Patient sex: F
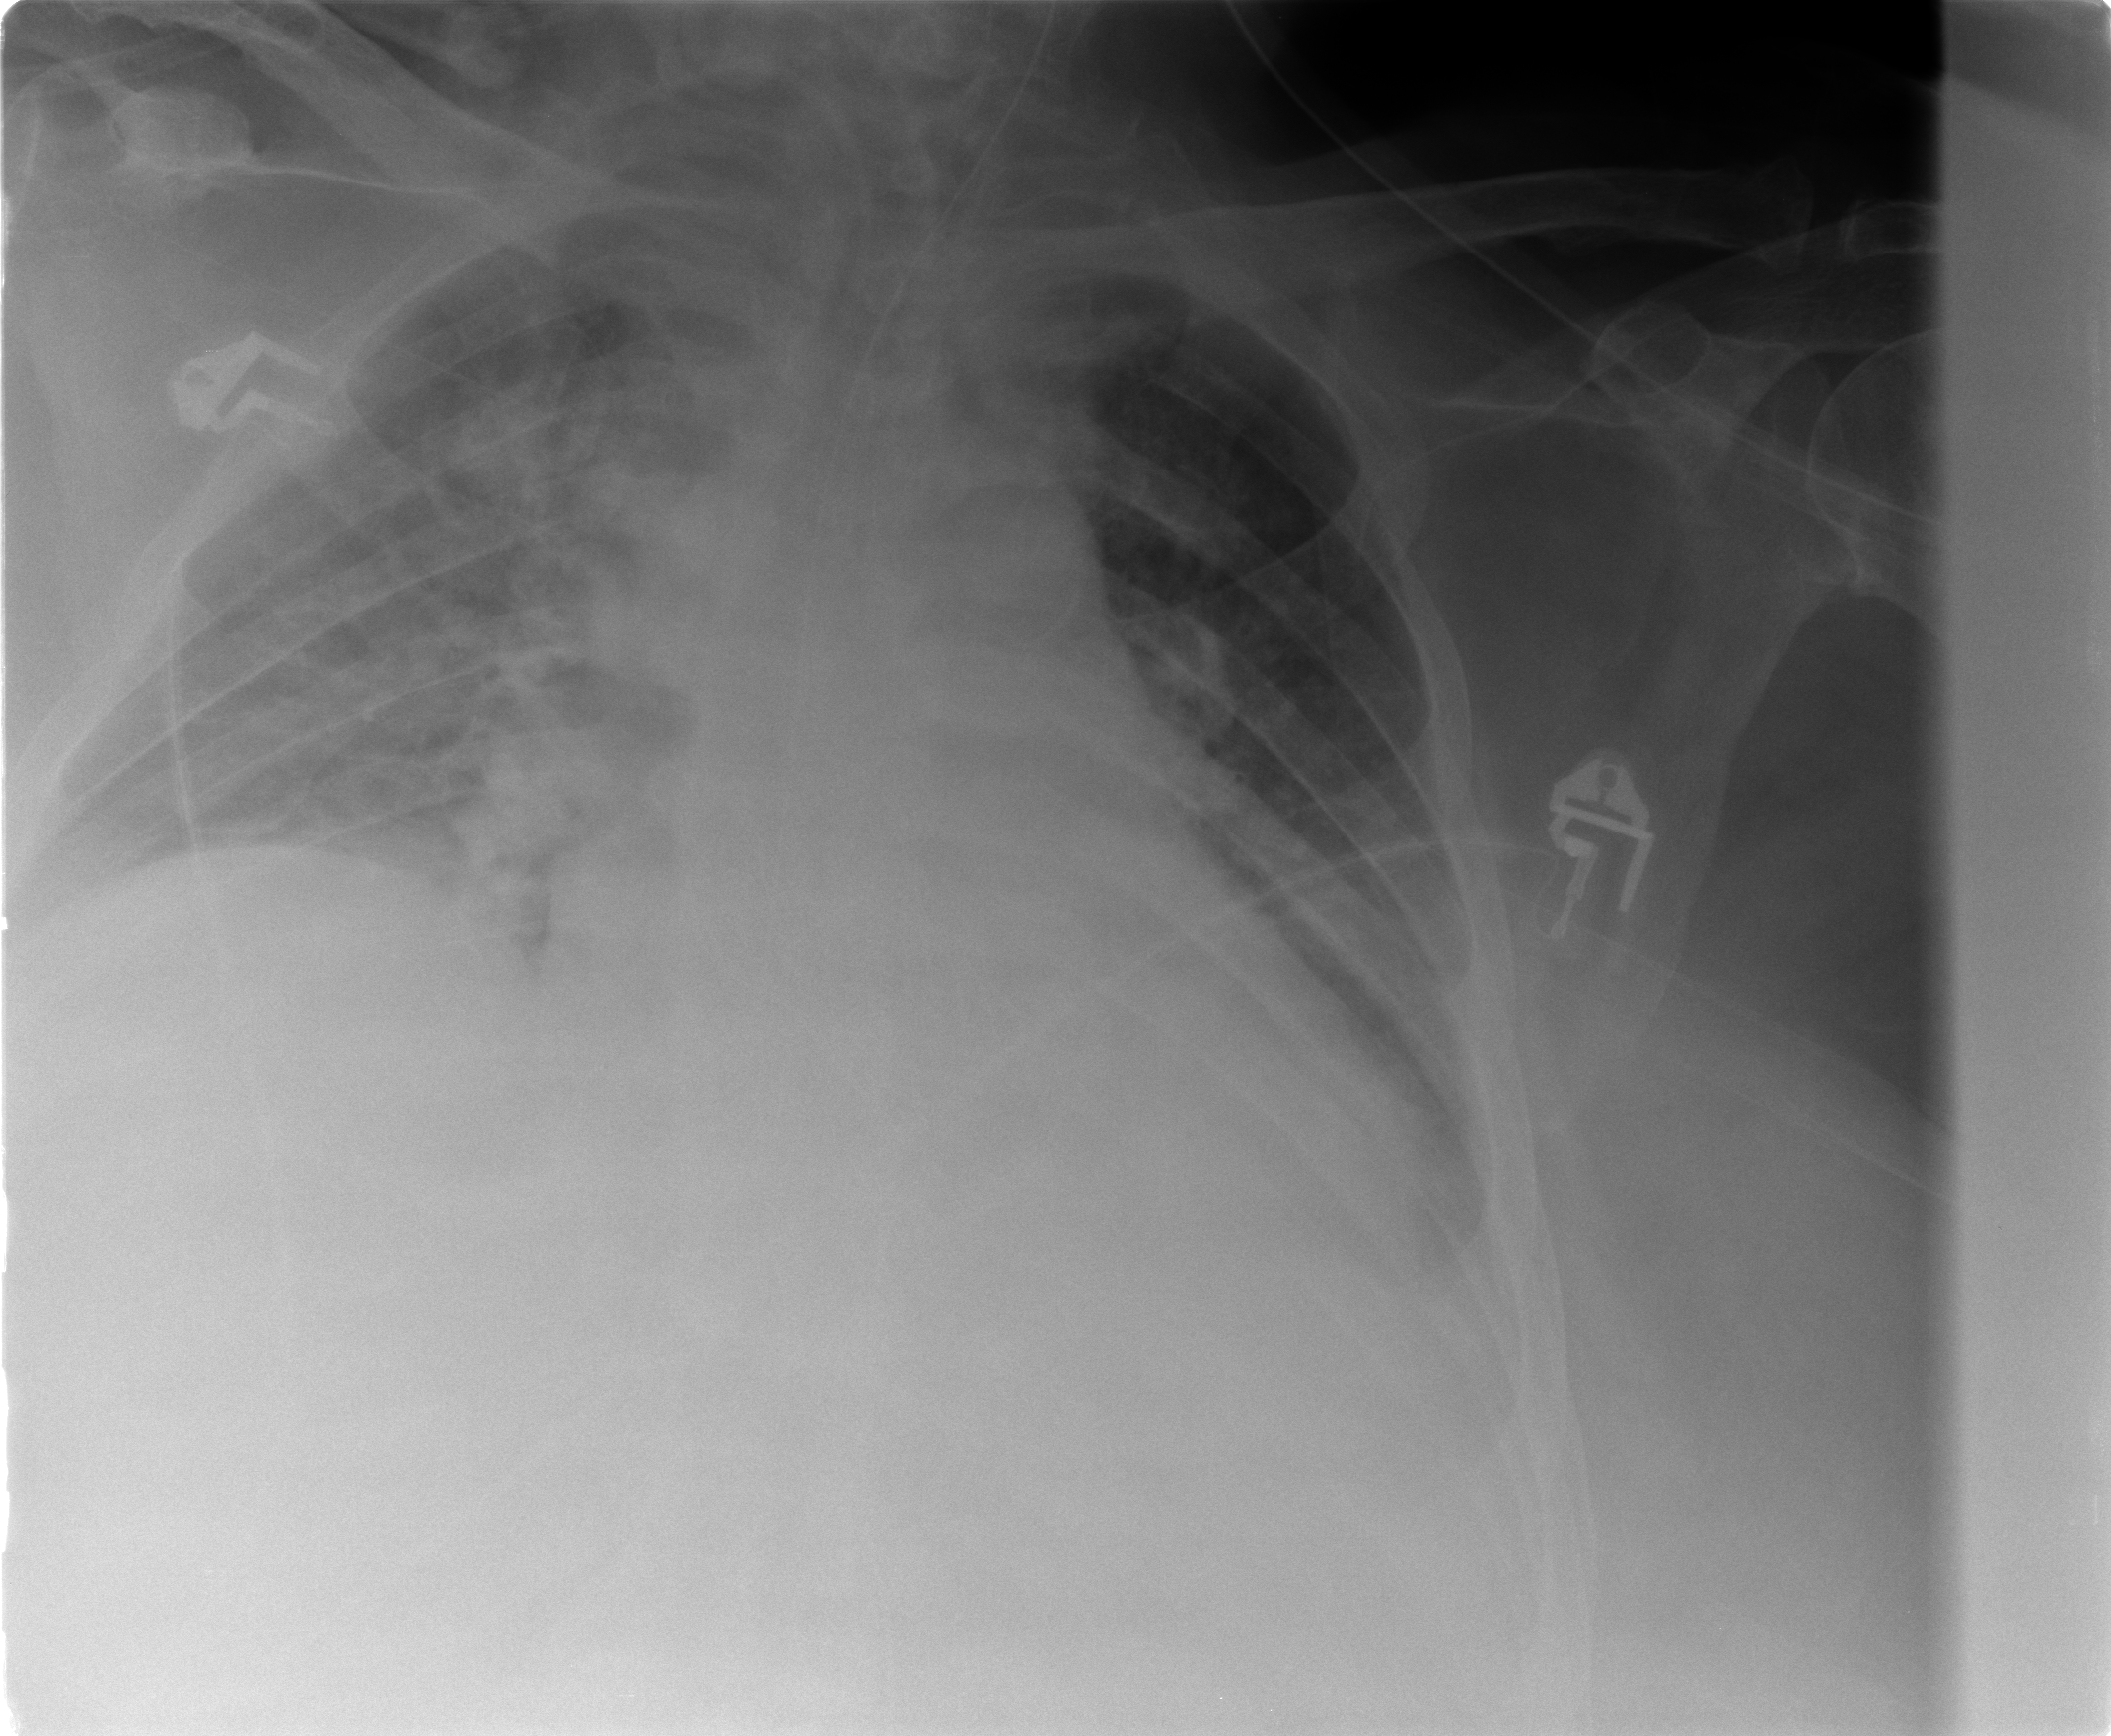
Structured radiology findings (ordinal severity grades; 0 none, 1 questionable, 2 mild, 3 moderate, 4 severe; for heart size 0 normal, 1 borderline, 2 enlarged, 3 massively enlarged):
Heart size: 1
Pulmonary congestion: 2
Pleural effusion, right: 3
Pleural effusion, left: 2
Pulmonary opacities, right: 2
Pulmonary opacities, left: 0
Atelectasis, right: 2
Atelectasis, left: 0